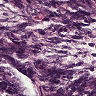
Metastatic tissue present: no